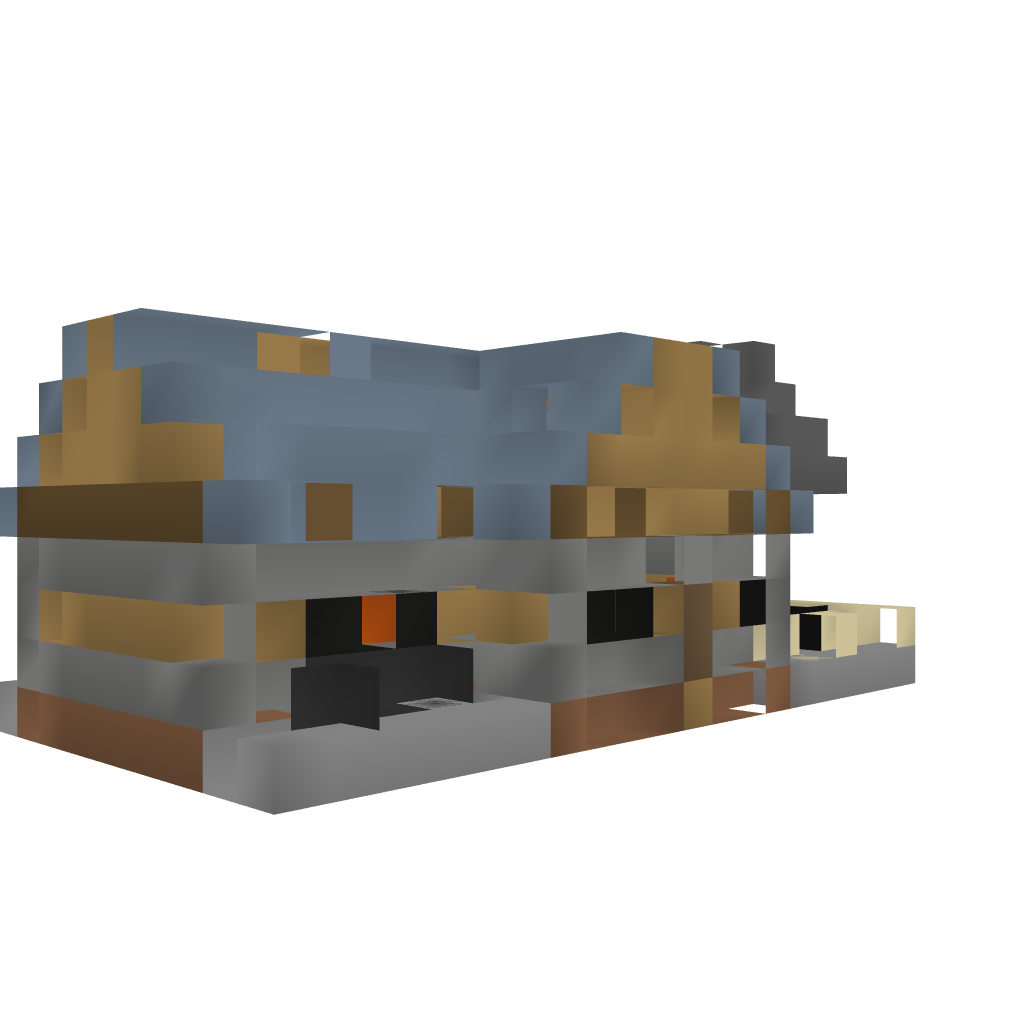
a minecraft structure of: New Villager House!